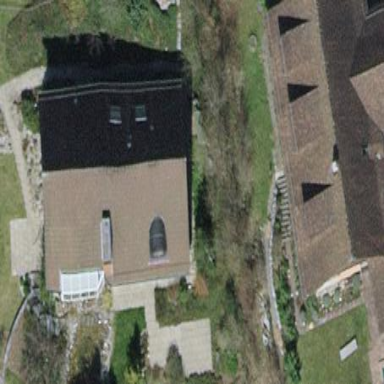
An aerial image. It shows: Building with tile roof.